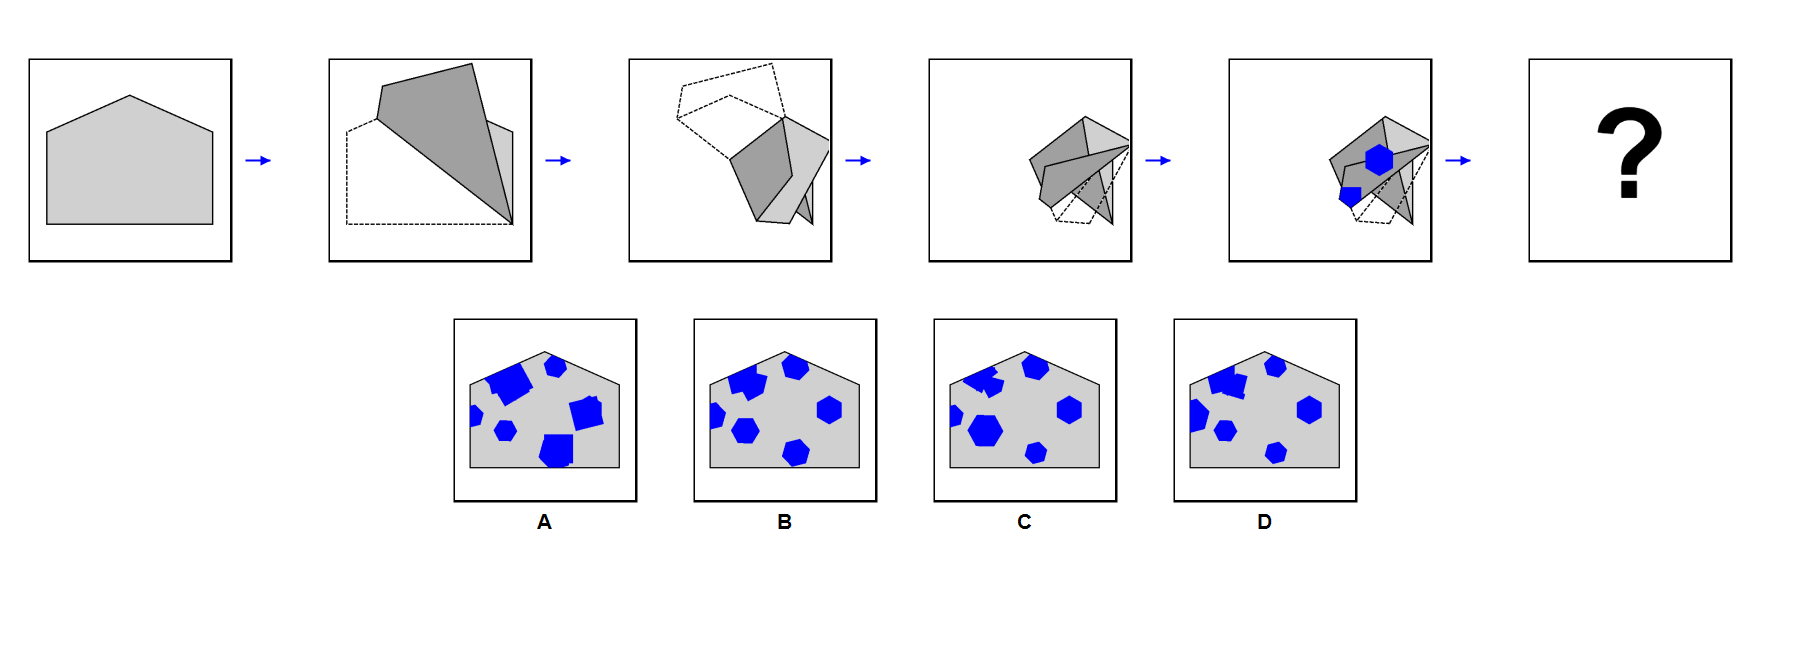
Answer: B